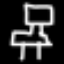
Label: chair